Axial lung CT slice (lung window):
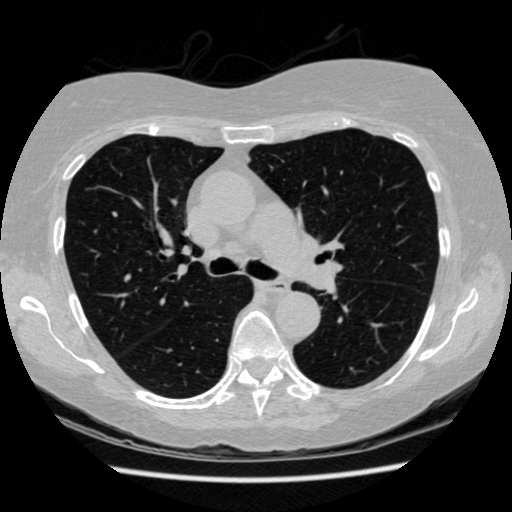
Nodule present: no